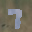
Label: 7